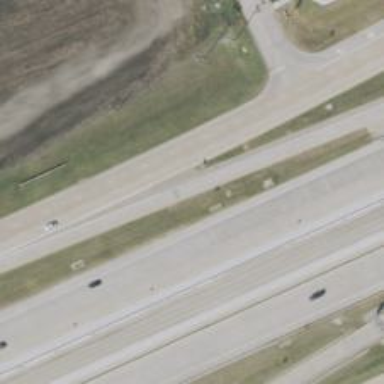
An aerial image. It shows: Secondary road with frontage road alongside.